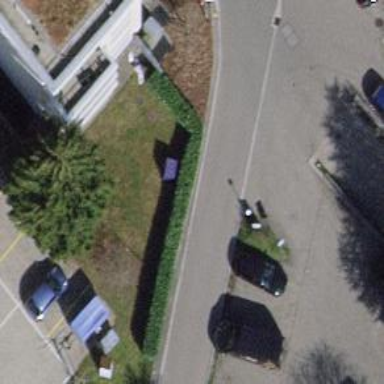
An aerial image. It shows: Hedge acting as barrier.